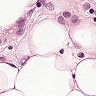
Metastatic tissue present: yes